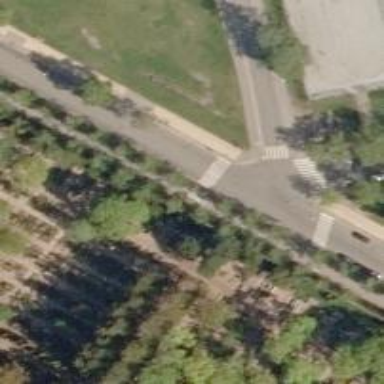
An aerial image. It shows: Asphalt footway.